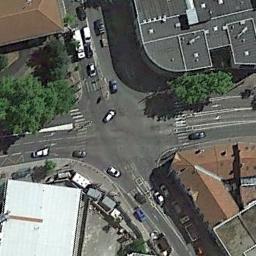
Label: intersection